Interaction volume radius: 5 \u00c5
Interaction volume height: 30 \u00c5
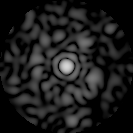
Disorder parameter: 0.824